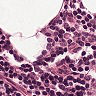
Metastatic tissue present: no